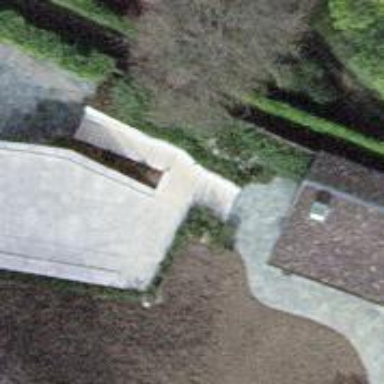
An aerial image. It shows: Road with steps.